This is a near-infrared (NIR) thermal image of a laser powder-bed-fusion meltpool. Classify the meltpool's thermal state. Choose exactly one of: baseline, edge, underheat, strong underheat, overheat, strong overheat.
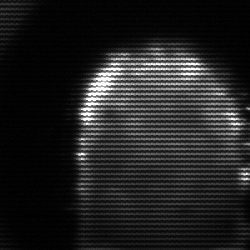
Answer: baseline